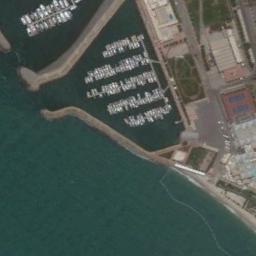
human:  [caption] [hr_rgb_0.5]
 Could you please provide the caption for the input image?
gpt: The shape of the harbor is nearly circular .

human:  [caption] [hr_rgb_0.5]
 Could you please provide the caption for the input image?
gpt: The harbor with lots of neatly docked boats is next to some buildings, Lawns and badminton courts .

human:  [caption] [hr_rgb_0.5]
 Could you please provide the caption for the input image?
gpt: Many ships are neatly moored on the sea next to the harbor of the building .

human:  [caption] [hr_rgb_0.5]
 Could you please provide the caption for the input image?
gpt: There are many ships in the harbor .

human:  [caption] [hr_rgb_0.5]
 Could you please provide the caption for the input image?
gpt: There are some buildings beside the harbor with many ships .